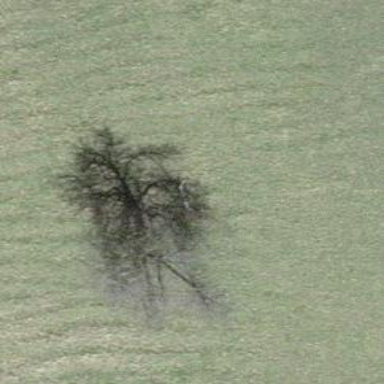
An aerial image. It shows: Urban area featuring tree as natural element.